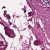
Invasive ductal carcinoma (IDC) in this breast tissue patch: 0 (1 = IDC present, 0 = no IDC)